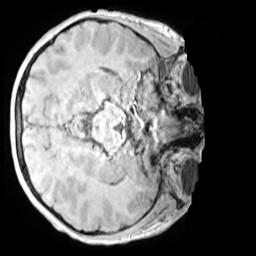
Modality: MP2RAGE
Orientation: axial
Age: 9
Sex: male
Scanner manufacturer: siemens
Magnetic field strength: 3 T
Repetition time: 4 s
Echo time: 0.00303 s